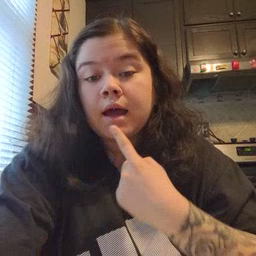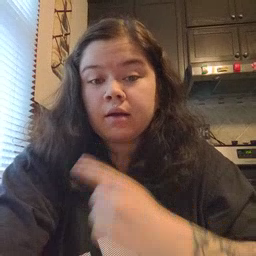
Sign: say